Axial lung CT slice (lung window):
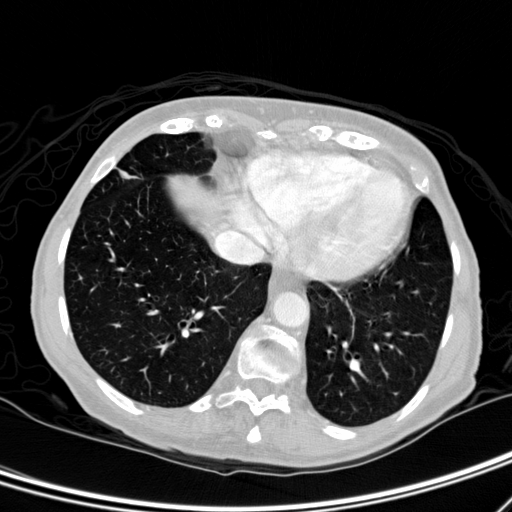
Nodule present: no